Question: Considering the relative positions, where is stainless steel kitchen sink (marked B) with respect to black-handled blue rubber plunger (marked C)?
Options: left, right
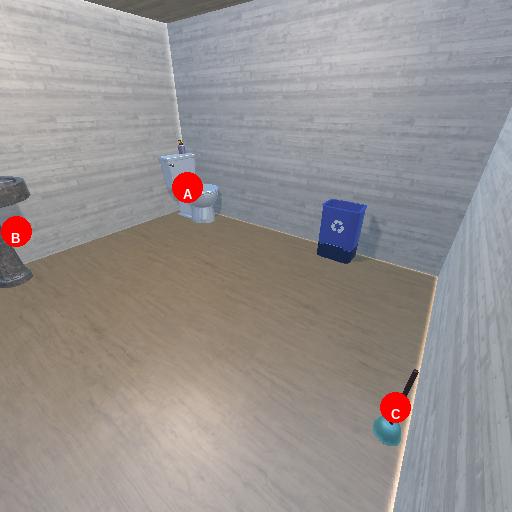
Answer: left